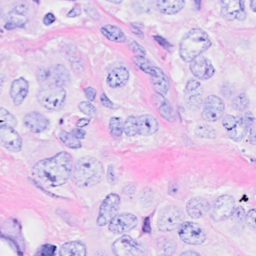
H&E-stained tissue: Breast